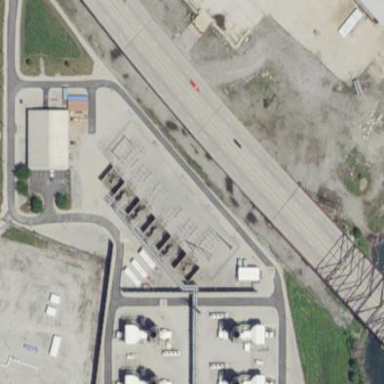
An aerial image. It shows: Transmission substation.